Field crop: maize
Growth stage: 1
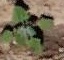
Species: chenopodium